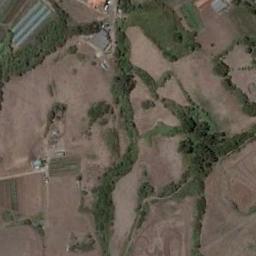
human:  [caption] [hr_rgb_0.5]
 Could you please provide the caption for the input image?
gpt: Some khaki rectangular farmlands of different sizes are arranged in neat rows and some green belts are surrounded by these farmlands .

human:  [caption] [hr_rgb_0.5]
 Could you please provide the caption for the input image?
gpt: Many pieces of rectangular farmland of varying sizes mixed with green, light blue and brown .

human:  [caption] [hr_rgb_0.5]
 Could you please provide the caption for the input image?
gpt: The rectangular farmland is next to some trees .

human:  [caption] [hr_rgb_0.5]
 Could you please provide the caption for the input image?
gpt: There is a buildings beside the rectangular farmlands .

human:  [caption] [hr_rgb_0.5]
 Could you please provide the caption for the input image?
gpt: There are some green trees and brown rectangular farmlands .